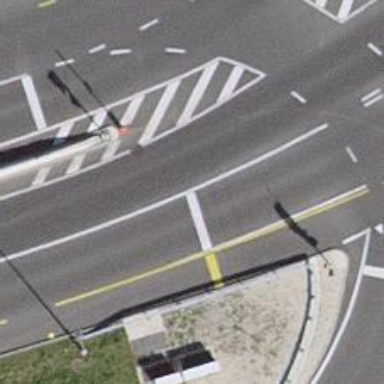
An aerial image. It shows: Road with traffic signals.